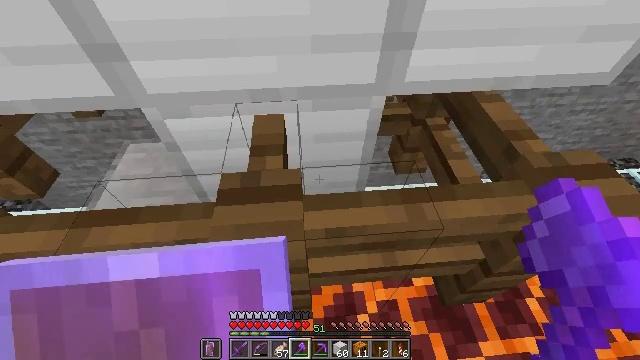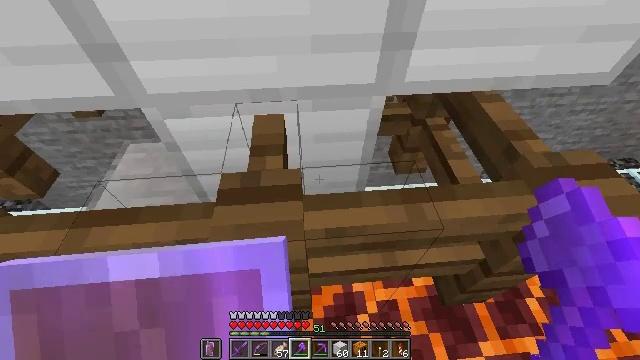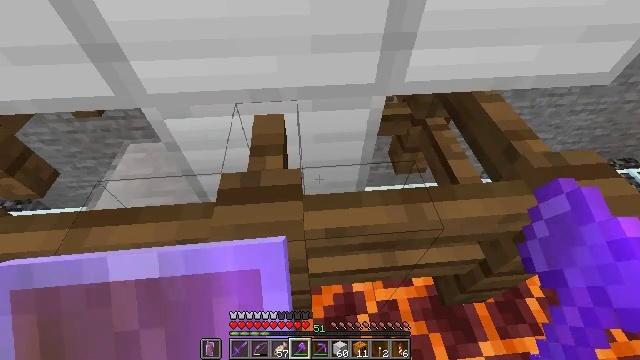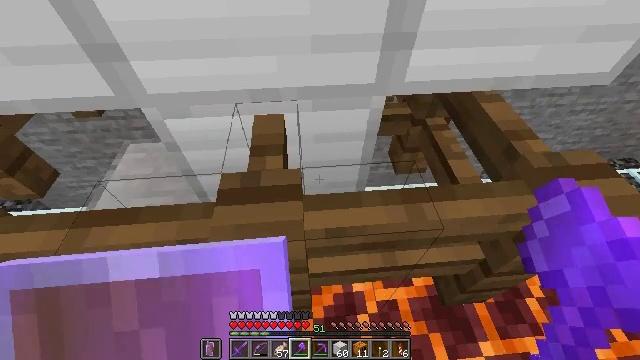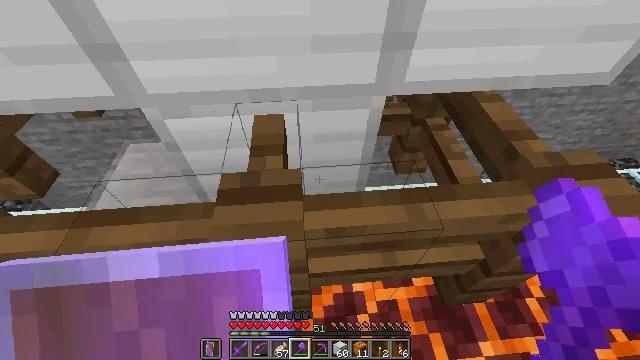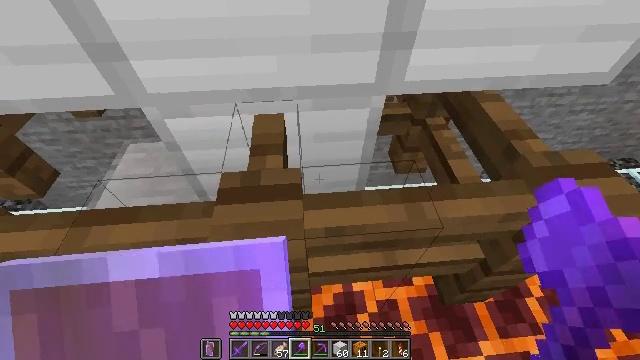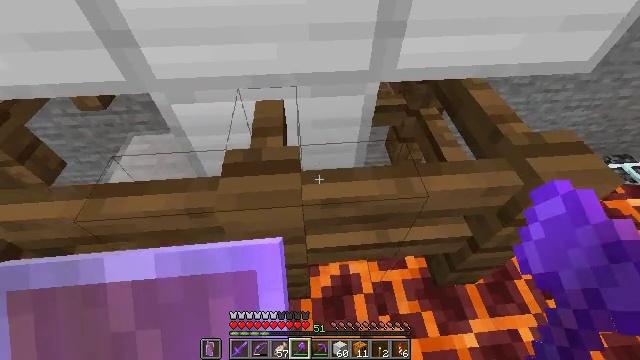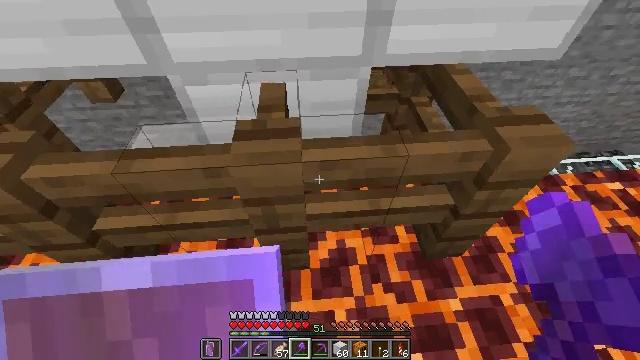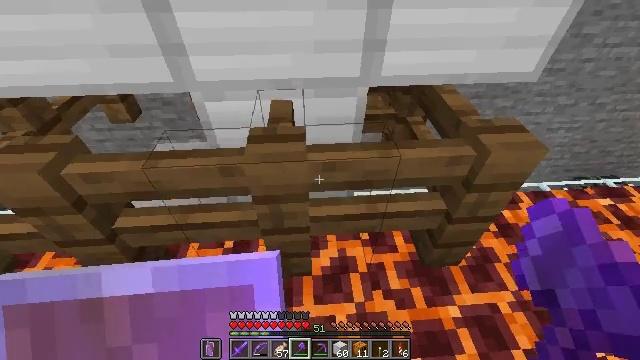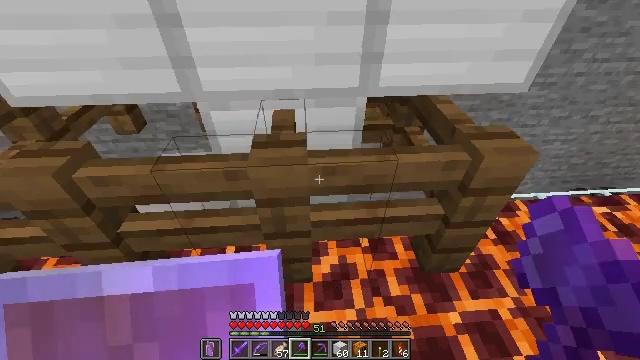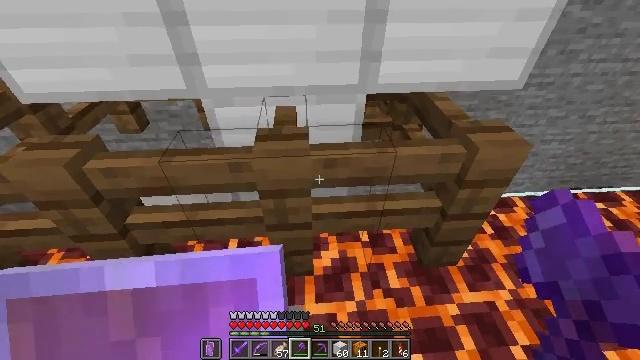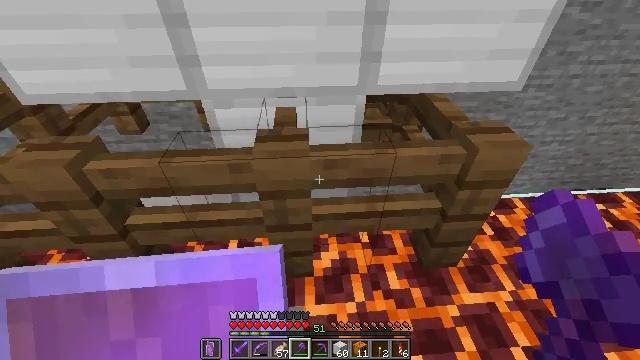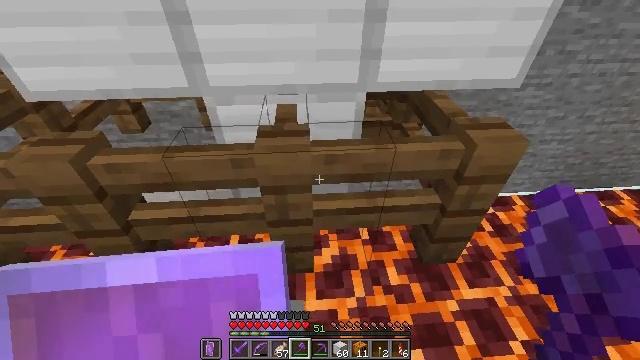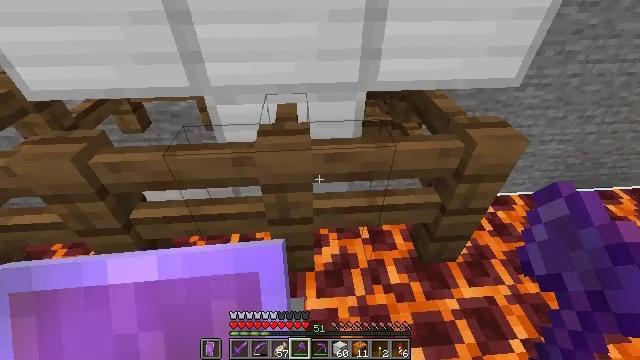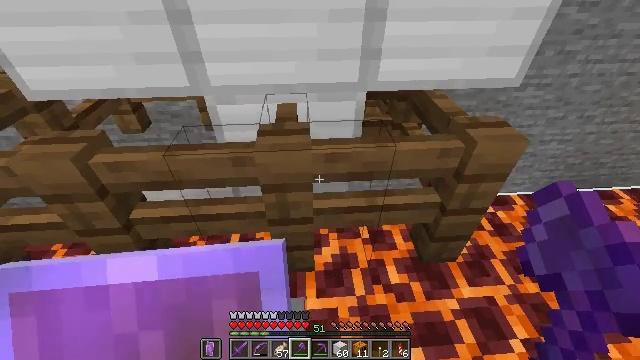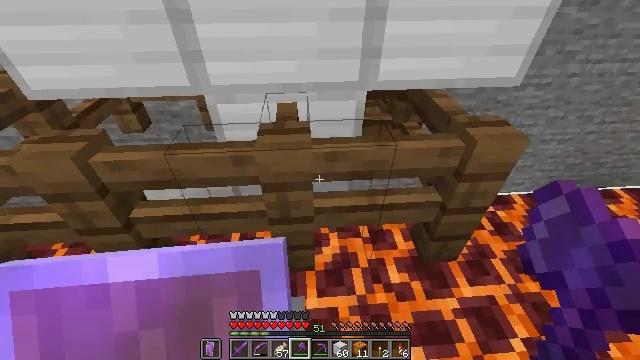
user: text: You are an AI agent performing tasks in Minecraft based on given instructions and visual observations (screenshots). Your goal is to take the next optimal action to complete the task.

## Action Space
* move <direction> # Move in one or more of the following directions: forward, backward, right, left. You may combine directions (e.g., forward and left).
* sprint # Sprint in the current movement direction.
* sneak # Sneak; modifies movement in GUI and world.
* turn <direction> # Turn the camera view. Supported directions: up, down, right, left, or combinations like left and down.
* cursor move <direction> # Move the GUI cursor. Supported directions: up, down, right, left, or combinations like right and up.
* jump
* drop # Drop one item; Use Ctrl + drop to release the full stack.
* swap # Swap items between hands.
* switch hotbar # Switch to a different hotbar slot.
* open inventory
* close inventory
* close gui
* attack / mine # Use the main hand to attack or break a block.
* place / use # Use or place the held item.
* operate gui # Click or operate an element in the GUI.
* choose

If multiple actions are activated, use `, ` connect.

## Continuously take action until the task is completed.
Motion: motion action
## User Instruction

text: Mine the spruce fence.
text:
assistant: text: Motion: no_op
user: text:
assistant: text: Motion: no_op
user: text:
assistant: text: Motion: no_op
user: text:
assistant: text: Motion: no_op
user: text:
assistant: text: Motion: move back
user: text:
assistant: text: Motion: move back
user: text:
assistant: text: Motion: move back
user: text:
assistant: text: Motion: turn up
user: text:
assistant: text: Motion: turn up
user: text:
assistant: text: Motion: no_op
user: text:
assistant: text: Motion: no_op
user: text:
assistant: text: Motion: no_op
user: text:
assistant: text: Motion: no_op
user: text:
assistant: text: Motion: no_op
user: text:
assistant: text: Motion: no_op
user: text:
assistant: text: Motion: no_op
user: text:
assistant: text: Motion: move right
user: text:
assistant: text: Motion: move right
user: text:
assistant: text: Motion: move right, turn left and up
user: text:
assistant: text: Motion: turn left and up
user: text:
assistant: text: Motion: turn left and up
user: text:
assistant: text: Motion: no_op
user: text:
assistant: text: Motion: no_op
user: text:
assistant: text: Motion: move right
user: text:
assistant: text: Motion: move right
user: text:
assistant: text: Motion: move right
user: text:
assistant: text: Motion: move right
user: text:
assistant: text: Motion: move right
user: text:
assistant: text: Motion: move right
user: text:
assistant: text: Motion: move right